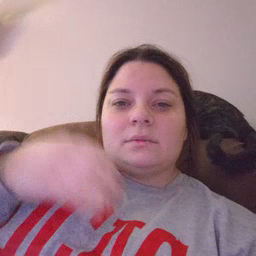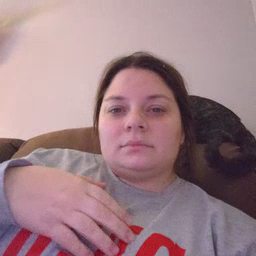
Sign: if